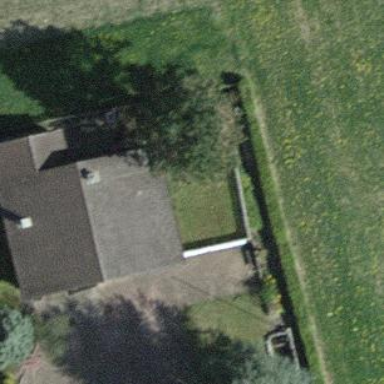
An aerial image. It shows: Garage.